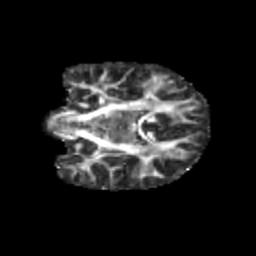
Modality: FA
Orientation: coronal
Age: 9
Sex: male
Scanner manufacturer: siemens
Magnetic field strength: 3 T
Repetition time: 3.8 s
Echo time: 0.07 s